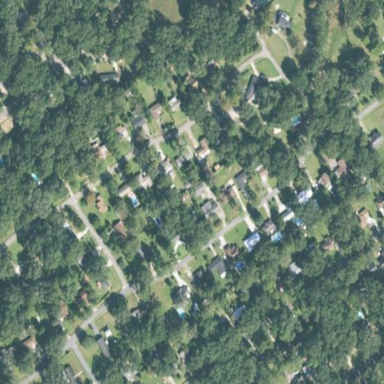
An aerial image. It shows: Residential area consisting of single-family homes.